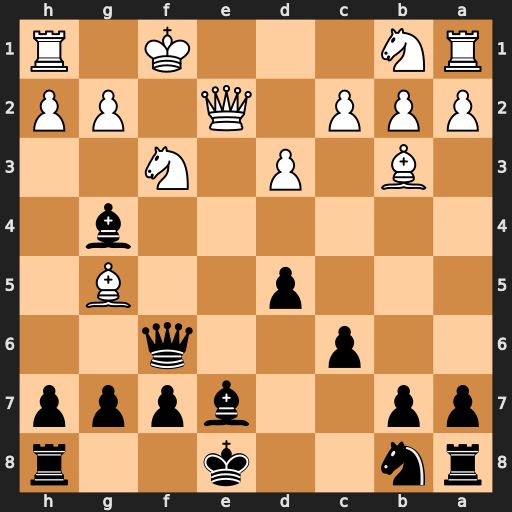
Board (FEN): rn2k2r/pp2bppp/2p2q2/3p2B1/6b1/1B1P1N2/PPP1Q1PP/RN3K1R
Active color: b
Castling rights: kq
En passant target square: -
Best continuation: Qxg5 Nxg5 Bxe2+